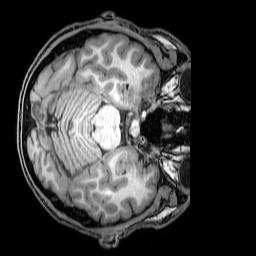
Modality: T1w
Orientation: axial
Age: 18
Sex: male